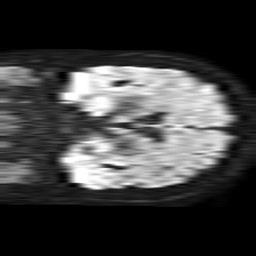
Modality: TRACE
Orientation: coronal
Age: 63
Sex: female
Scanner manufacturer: philips
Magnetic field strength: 1.5 T
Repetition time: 4.6 s
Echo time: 0.08631 s